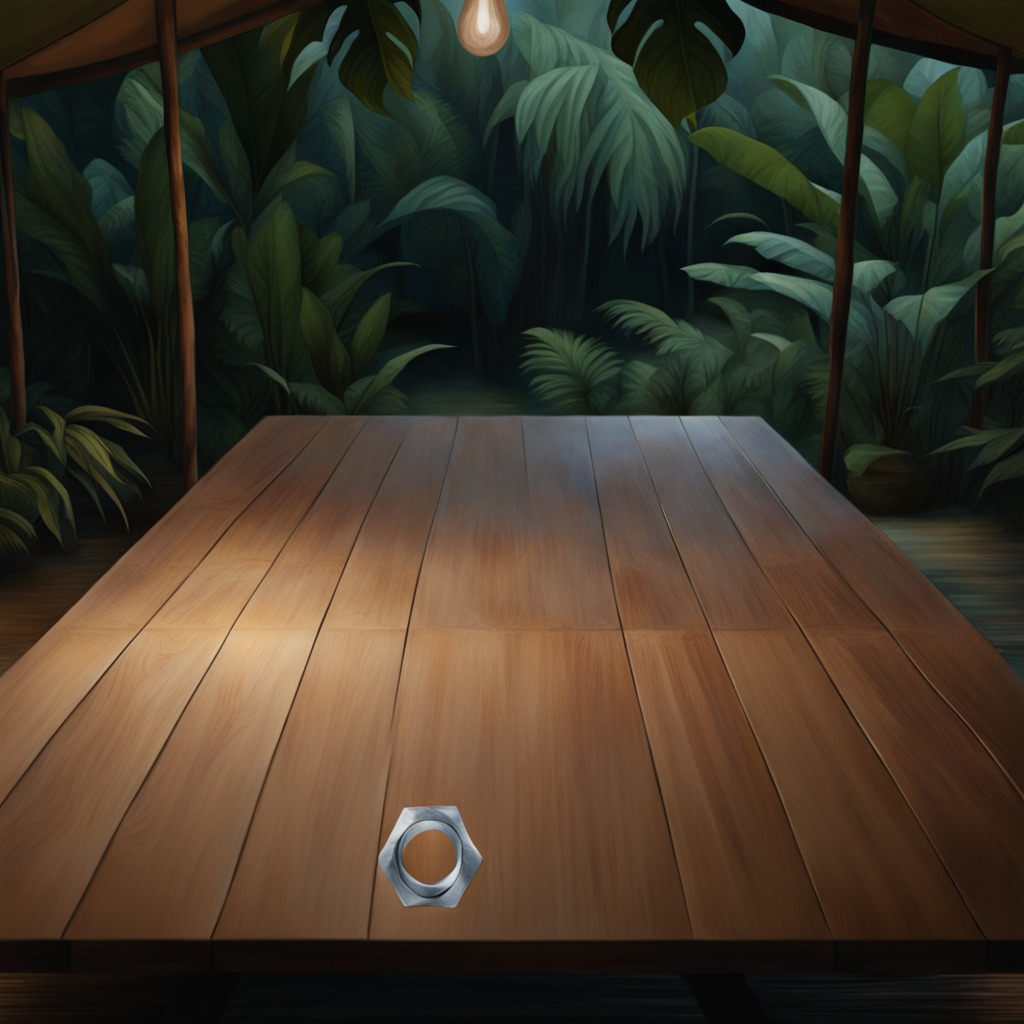
A metal nut is lying on the wooden table inside a jungle field workshop tent at night.